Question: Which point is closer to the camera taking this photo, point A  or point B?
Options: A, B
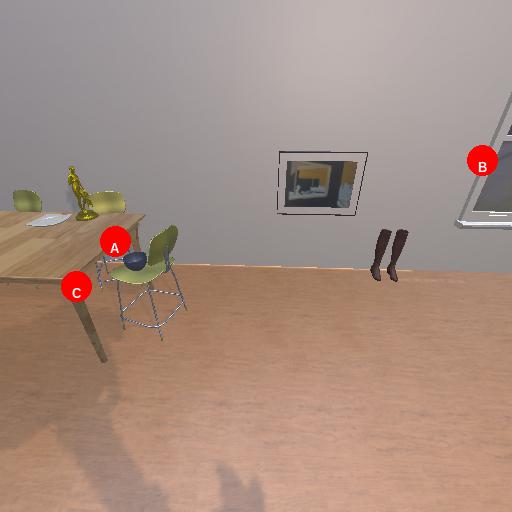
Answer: A